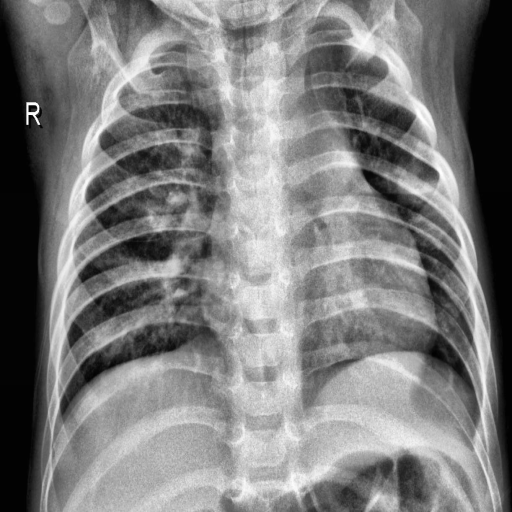
Finding: PNEUMONIA